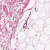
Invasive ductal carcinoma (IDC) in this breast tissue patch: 0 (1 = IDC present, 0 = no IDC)